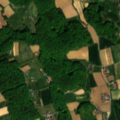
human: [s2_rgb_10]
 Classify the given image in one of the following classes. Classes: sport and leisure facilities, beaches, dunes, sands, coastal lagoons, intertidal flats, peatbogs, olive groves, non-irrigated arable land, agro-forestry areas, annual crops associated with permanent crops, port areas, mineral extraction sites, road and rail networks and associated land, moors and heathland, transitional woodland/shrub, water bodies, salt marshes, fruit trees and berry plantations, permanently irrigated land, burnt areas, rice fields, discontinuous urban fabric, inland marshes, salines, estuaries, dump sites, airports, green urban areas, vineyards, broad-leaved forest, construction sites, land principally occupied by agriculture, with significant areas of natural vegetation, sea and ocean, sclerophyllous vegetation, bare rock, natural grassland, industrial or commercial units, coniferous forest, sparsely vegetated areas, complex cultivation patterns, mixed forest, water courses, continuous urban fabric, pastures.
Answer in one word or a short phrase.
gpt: non-irrigated arable land, vineyards, complex cultivation patterns, land principally occupied by agriculture, with significant areas of natural vegetation, broad-leaved forest